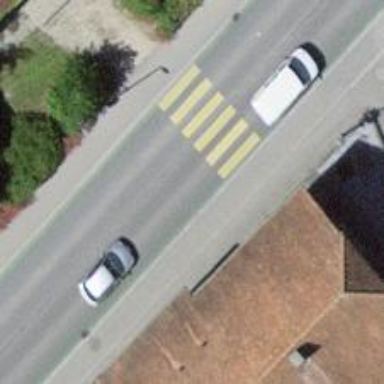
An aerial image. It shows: Footway crossing.